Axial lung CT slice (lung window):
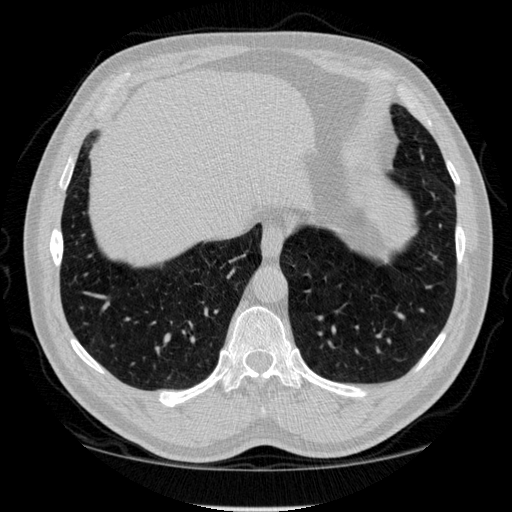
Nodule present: no